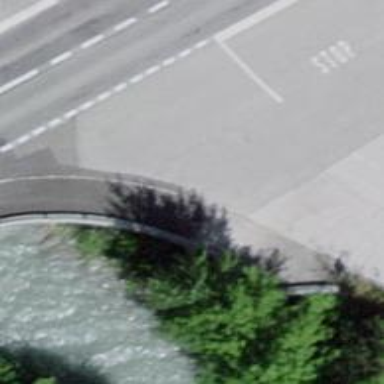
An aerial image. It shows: Sidewalk along the footway.